Question: In Matlab, I need help in preallocating nested cell array and initializing it to zeros.
Problem description:
I have a numeric cell array, for example, called 'bn'. This array should be preallocatted in following way:
'''
bn{1,1} = 0
bn{1,2}{1,1} = 0
bn{1,2}{1,2}{1,1} = 0
bn{1,2}{1,2}{1,2}{1,2} = 0
'''

I also tried to describe my question with help of an image, assuming I have only three levels. Actually, I have around thirty.
Probably, with 'for'-loop this problem can be solved . But I don't have enough imagination :-(
So, please, help me experts!
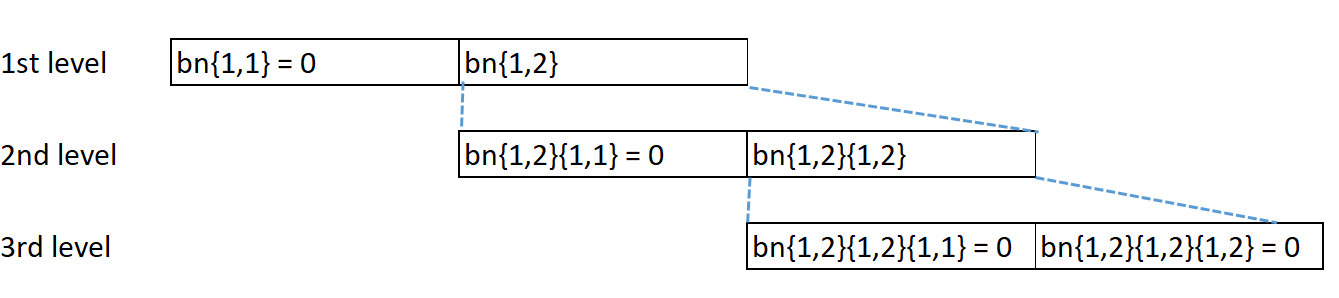
Answer: There are some valid points raised in the comments about this likely not being the most efficient way to store your data. However, assuming there is a specific reason, you could generate this with a simple recursive function:
'''
bn = createNode( 1, 3 );
function node = createNode( currentLayer, maxLayer )
if currentLayer == maxLayer
node = {0,0}; % Bottom layer is just {0,0}
else
% Higher layers are {0, {sub-node}}
node = {0, createNode( currentLayer+1, maxLayer )};
end
end
'''